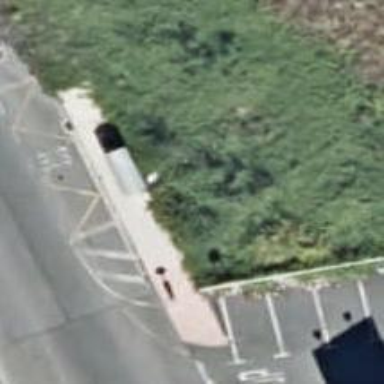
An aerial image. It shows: Bus stop with sheltered platform for public transport.